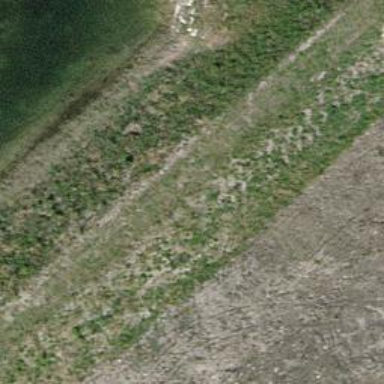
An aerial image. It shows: Path along embankment.